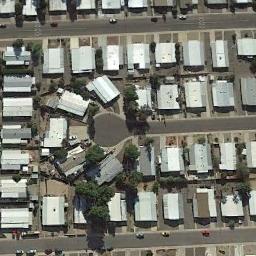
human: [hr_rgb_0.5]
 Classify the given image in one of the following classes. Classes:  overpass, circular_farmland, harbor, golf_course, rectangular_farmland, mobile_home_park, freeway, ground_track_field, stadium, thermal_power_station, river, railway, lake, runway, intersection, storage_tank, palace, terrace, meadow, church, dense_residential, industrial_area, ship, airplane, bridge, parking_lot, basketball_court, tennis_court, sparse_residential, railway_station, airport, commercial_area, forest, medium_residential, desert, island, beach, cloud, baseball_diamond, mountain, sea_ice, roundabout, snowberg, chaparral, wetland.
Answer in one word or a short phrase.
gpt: mobile_home_park